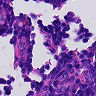
Metastatic tissue present: no